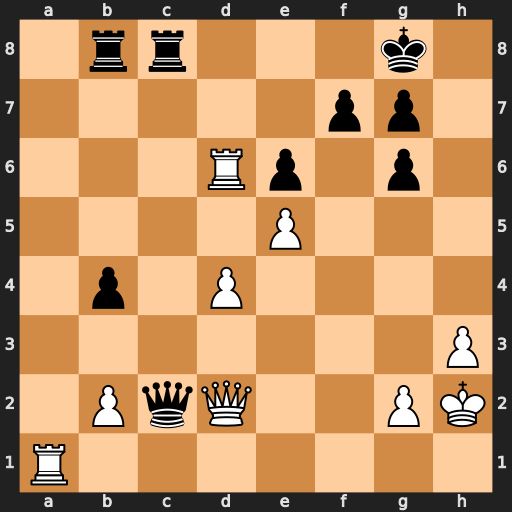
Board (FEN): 1rr3k1/5pp1/3Rp1p1/4P3/1p1P4/7P/1PqQ2PK/R7
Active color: w
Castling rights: -
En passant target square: -
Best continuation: Rd8+ Rxd8 Qxc2